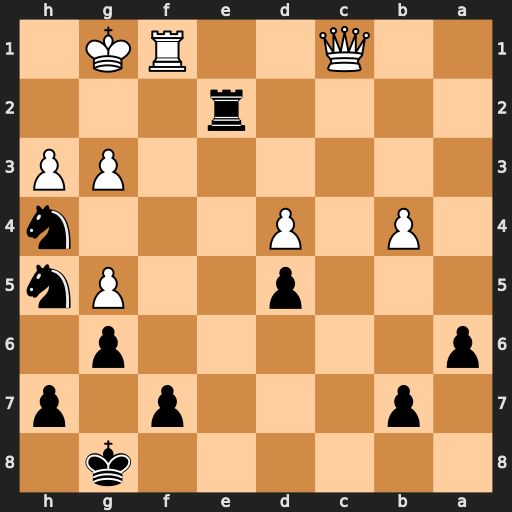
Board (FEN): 6k1/1p3p1p/p5p1/3p2Pn/1P1P3n/6PP/4r3/2Q2RK1
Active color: b
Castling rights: -
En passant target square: -
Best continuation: Rg2+ Kh1 Nxg3#